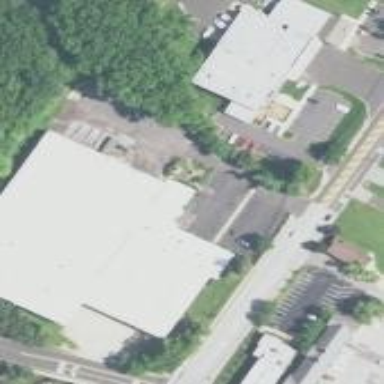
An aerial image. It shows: Industrial building.